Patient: sex F, age 76
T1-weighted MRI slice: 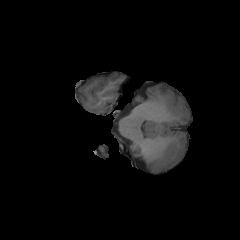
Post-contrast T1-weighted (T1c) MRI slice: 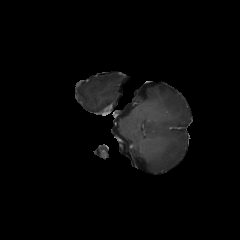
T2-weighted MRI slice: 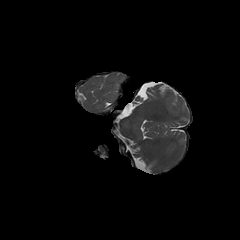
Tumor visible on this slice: no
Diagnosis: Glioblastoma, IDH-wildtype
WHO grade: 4